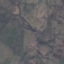
Land use / land cover class: HerbaceousVegetation